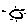
Label: sun